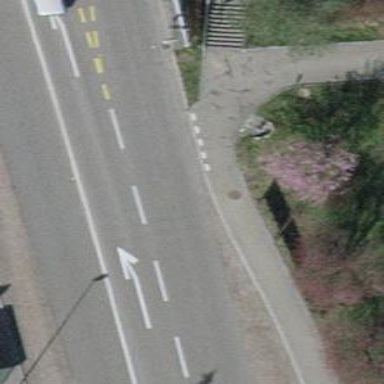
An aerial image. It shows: Secondary road with asphalt surface and separate sidewalk.